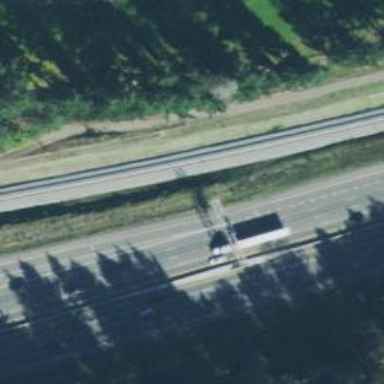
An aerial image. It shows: Motorway.